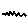
Label: zigzag